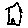
Label: house